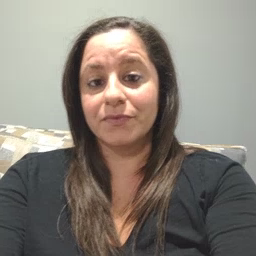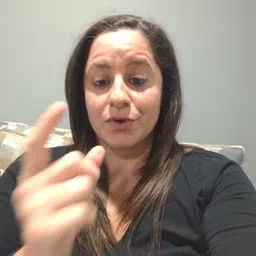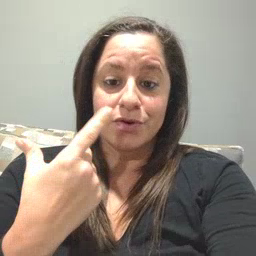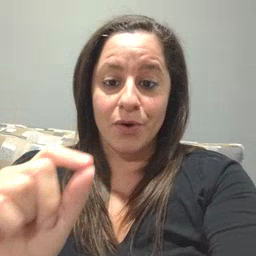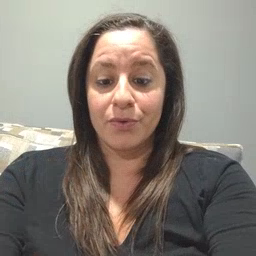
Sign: go